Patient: sex M, age 64
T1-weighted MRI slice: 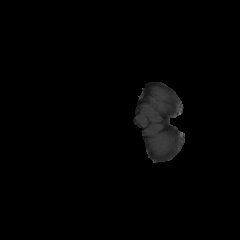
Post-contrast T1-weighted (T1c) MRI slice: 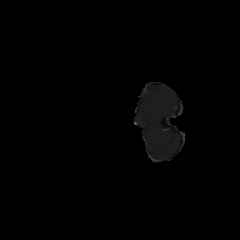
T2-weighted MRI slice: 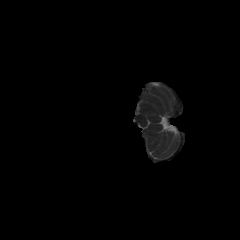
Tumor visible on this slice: no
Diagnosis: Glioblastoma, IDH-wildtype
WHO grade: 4